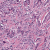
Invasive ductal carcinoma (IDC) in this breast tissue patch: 1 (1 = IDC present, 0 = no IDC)